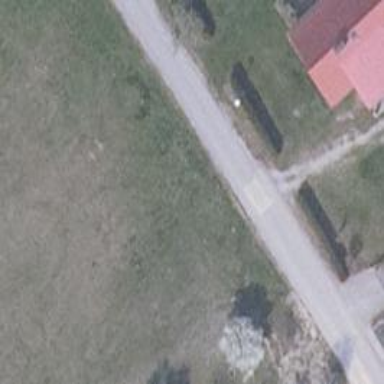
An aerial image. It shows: Traffic calming hump on the road.